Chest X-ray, AP view. Patient: 73 years old, sex F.
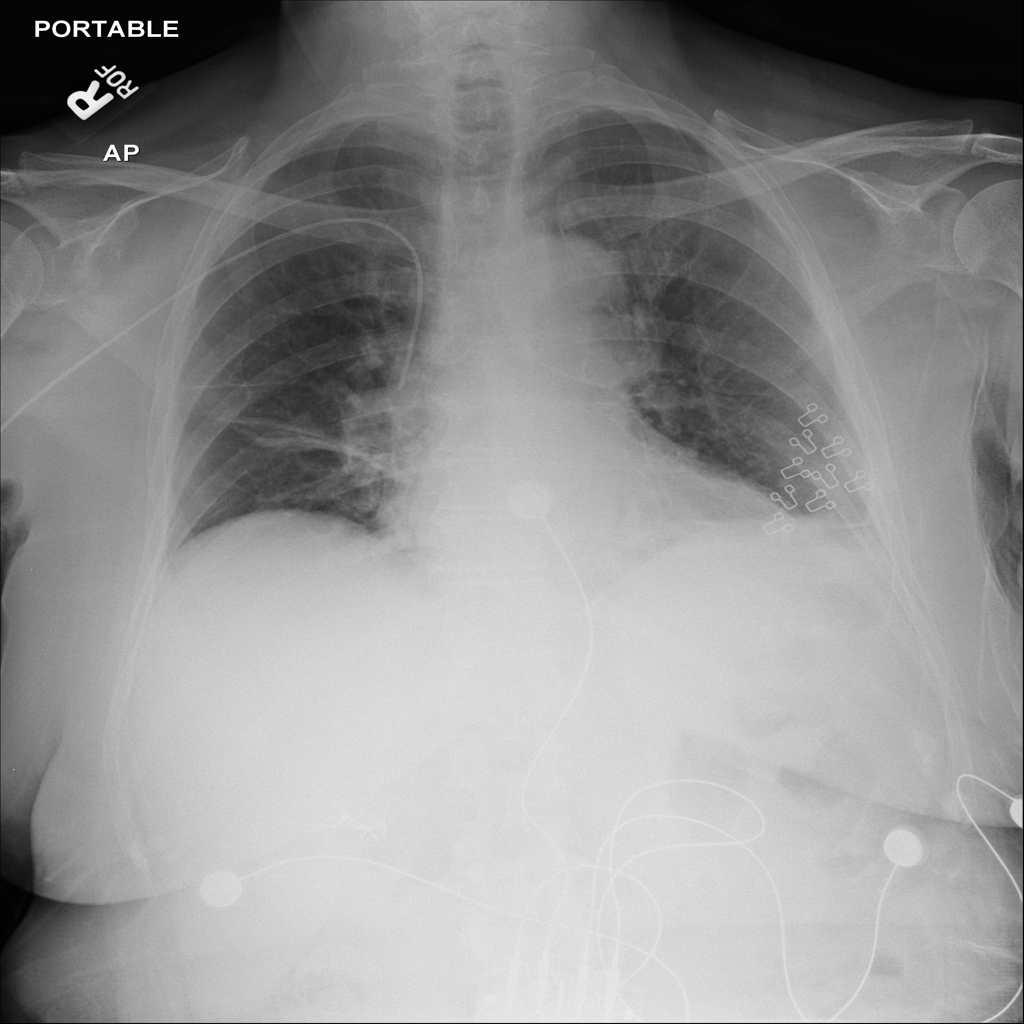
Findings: No Finding